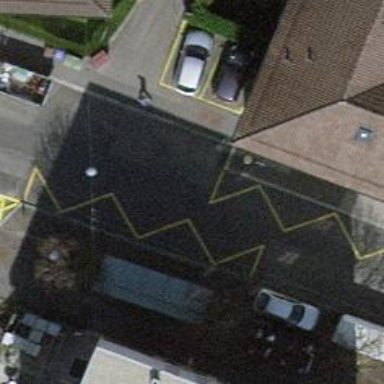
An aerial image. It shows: Bus stop with shelter for public transport.